Question: What is the measurement shown in the image?
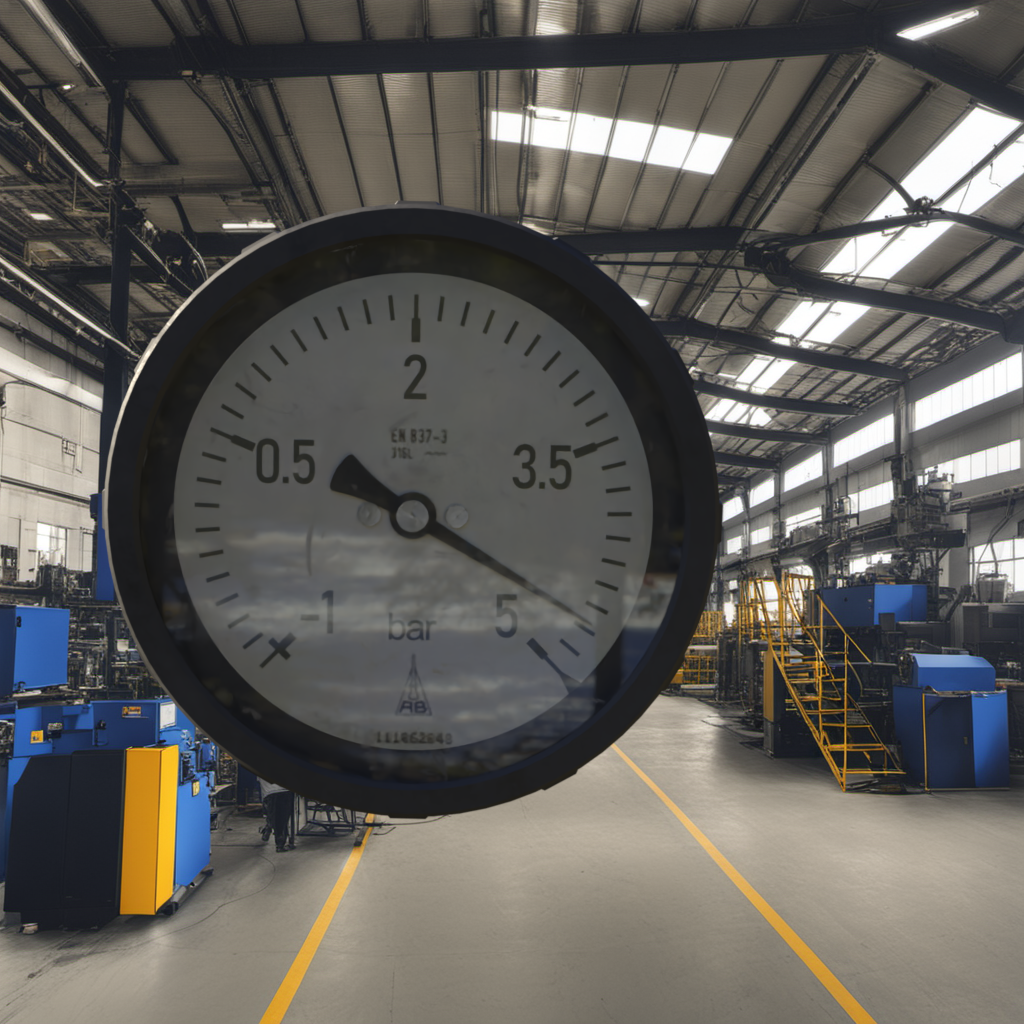
Answer: The result is 4.69
Question: What is the range of the measurement shown in the image?
Answer: The range is from -1 to 5
Question: What is the minimum and maximum value range of the measurement in the image?
Answer: The minimum value is -1 and the maximum value is 5